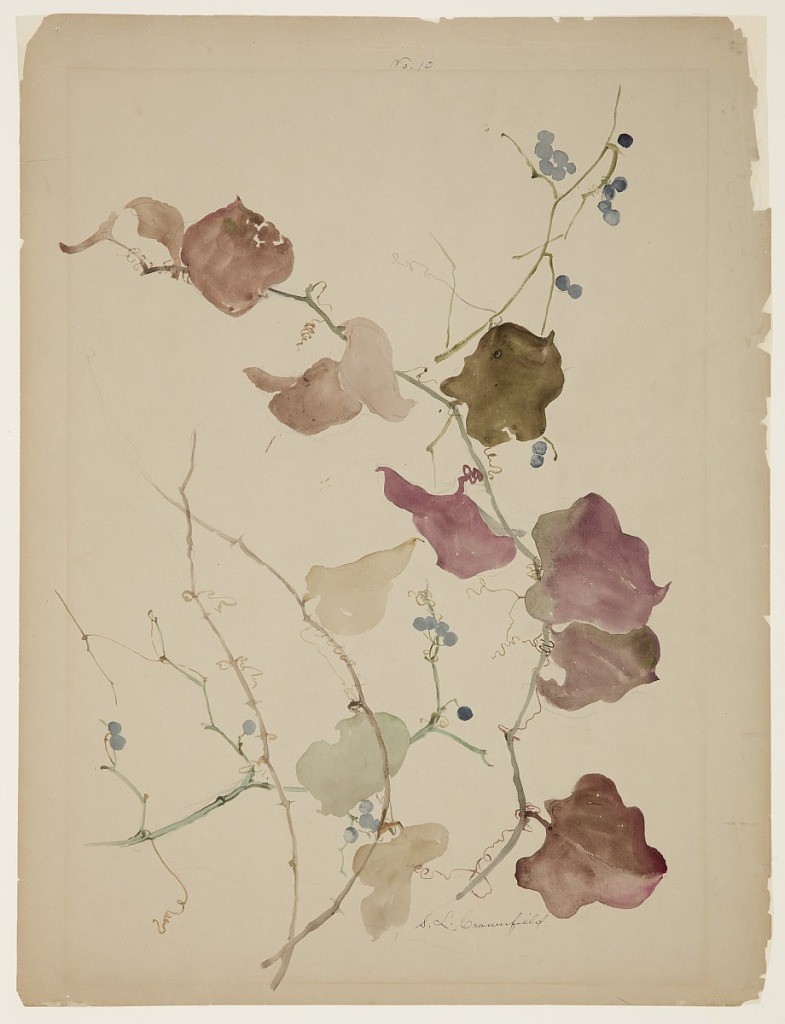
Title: Study of Clematis Vine with Blue Berries
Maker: Sophia L. Crownfield, American, 1862–1929
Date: early 20th century
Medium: Brush and watercolor on gray paper
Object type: Drawing
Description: Vertical sheet depicting branches of clematis vines, with leaves in autumnal coloring, and blue berries.